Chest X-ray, PA view. Patient: 70 years old, sex M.
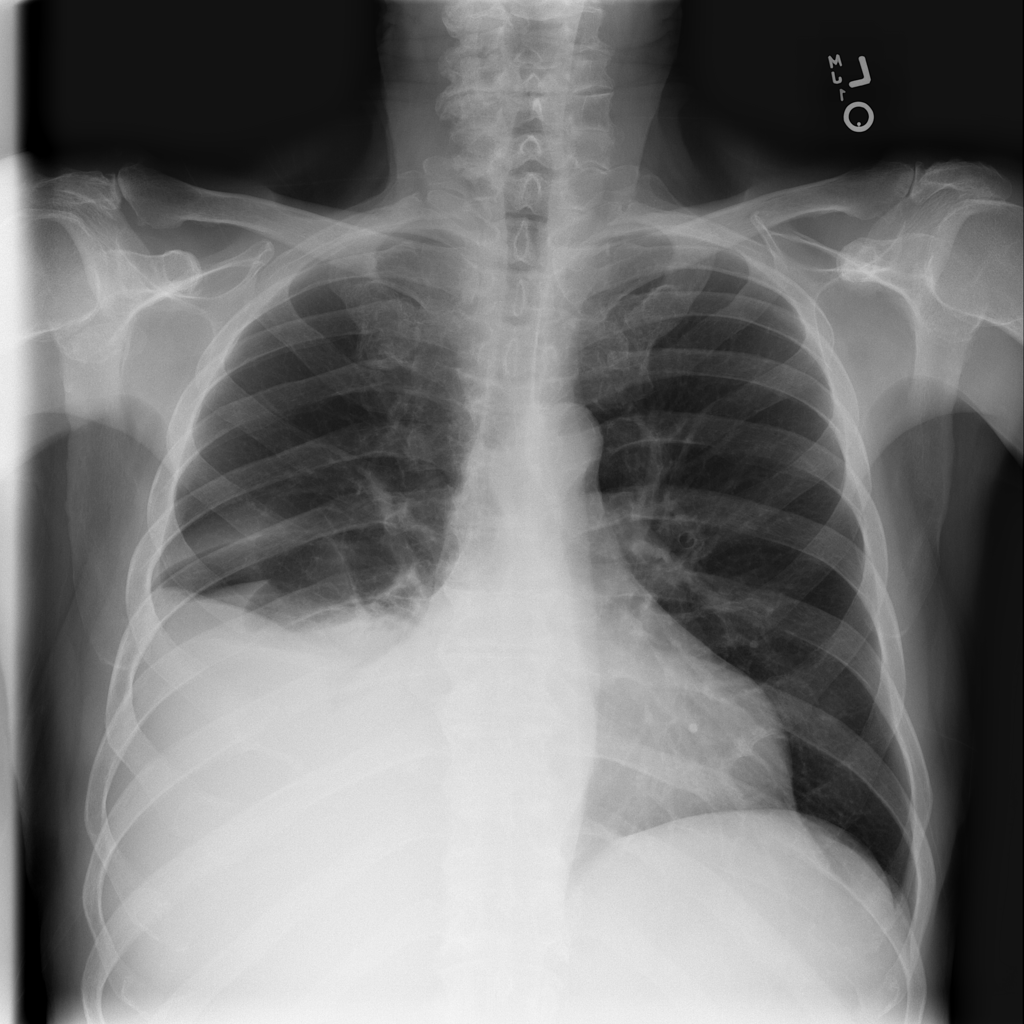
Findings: Effusion